Question: Is there any Regex to Read the '<td>' contents from the following 'Table', note that there are many similar 'tables' so i want only to read the following 'table' contents.
I want to READ data from 3,4,5 'TD' from all '<TR>'
'''
$match = preg_replace('~<td width="80" bgcolor="#F3F3E4" align="left">&nbsp;<a onmouseout="ChangeImage(AE1,1)" onmouseover="ChangeImage(AE1,0)" href="/charts/livegold.html">GOLD</a></td>#[a-z0-9]{6}~i','',$match[3]);
echo '<table><tr>' . $match . '</tr></table>';
'''
'''
<table width="540" cellspacing="1" cellpadding="0" border="0" align="center">
<tbody><tr>
<td width="16" bgcolor="#000000" align="center">&nbsp;</td>
<td width="80" bgcolor="#000000" align="center"><font size="1" face="Arial, Helvetica, sans-serif" color="#FFFFFF">www.kitco.com</font></td>
<td width="369" bgcolor="#000000" align="center" colspan="5"><p class="white">The World Spot Price - Asia/Europe/NY markets</p></td>
<td width="73" bgcolor="#000000" align="right"><a href="/market/lights.html"><img width="39" vspace="0" hspace="0" height="17" border="0" alt="light" src="/images/lightgreen.gif"></a></td>
</tr>
<tr>
<td width="16" bgcolor="#000000" align="center">&nbsp;</td>
<td width="522" bgcolor="#F3F3E4" align="center" colspan="7"><font size="2" face="Verdana, Arial, Helvetica, sans-serif"><b><font color="GREEN">MARKET IS OPEN</font><br>(Will close in 17 hrs. 41 mins.)<!-- 1486.00--></b></font></td>
</tr>
<tr bgcolor="#F3F3E4">
<td width="16" bgcolor="#000000" align="center">&nbsp;</td>
<td width="80" bgcolor="#CCCC99" align="center">Metals</td>
<td width="80" bgcolor="#CCCC99" align="center">Date</td>
<td width="80" bgcolor="#CCCC99" align="center">Time (EST)</td>
<td width="68" bgcolor="#CCCC99" align="center">Bid</td>
<td width="68" bgcolor="#CCCC99" align="center">Ask</td>
<td width="146" bgcolor="#CCCC99" align="center" colspan="2">Change from NY Close</td>
</tr>
<tr bgcolor="#F3F3E4">
<td width="16" bgcolor="#000000" align="center"><a onmouseout="ChangeImage('AE1','1')" onmouseover="ChangeImage('AE1','0')" href="/charts/livegold.html"><img width="16" vspace="0" hspace="0" height="13" border="0" alt="Gold Charts" name="AE1" src="http://www.kitco.com/images/graph_down.gif"></a></td>
<td width="80" bgcolor="#F3F3E4" align="left">&nbsp;<a onmouseout="ChangeImage('AE1','1')" onmouseover="ChangeImage('AE1','0')" href="/charts/livegold.html">GOLD</a></td>
<td width="80" align="center">06/04/2013</td>
<td width="80" align="center">23:34</td>
<td width="68" align="center">1405.50</td>
<td width="68" align="center">1406.50</td>
<td width="73" align="center"><p class="spotgreen">+5.50</p></td>
<td width="73" align="center"><p class="spotgreen">+0.39%</p></td>
</tr>
<tr bgcolor="#F3F3E4">
<td width="16" bgcolor="#000000" align="center"><a onmouseout="ChangeImage('AE2','1')" onmouseover="ChangeImage('AE2','0')" href="/charts/livesilver.html"><img width="16" vspace="0" hspace="0" height="13" border="0" alt="Silver Charts" name="AE2" src="http://www.kitco.com/images/graph_down.gif"></a></td>
<td width="80" align="left">&nbsp;<a onmouseout="ChangeImage('AE2','1')" onmouseover="ChangeImage('AE2','0')" href="/charts/livesilver.html">SILVER</a></td>
<td width="80" align="center">06/04/2013</td>
<td width="80" align="center">23:34</td>
<td width="68" align="center">22.59</td>
<td width="68" align="center">22.69</td>
<td width="73" align="center"><p class="spotgreen">+0.05</p></td>
<td width="73" align="center"><p class="spotgreen">+0.20%</p></td>
</tr>
<tr bgcolor="#F3F3E4">
<td width="16" bgcolor="#000000" align="center"><a onmouseout="ChangeImage('AE3','1')" onmouseover="ChangeImage('AE3','0')" href="/charts/liveplatinum.html"><img width="16" vspace="0" hspace="0" height="13" border="0" alt="Platinum Charts" name="AE3" src="http://www.kitco.com/images/graph_down.gif"></a></td>
<td width="80" align="left"><p>&nbsp;<a onmouseout="ChangeImage('AE3','1')" onmouseover="ChangeImage('AE3','0')" href="/charts/liveplatinum.html">PLATINUM</a></p></td>
<td width="80" align="center">06/04/2013</td>
<td width="80" align="center">23:34</td>
<td width="68" align="center">1501.00</td>
<td width="68" align="center">1509.00</td>
<td width="73" align="center"><p class="spotgreen">+9.00</p></td>
<td width="73" align="center"><p class="spotgreen">+0.60%</p></td>
</tr>
<tr bgcolor="#F3F3E4">
<td width="16" bgcolor="#000000" align="center"><a onmouseout="ChangeImage('AE4','1')" onmouseover="ChangeImage('AE4','0')" href="/charts/livepalladium.html"><img width="16" vspace="0" hspace="0" height="13" border="0" alt="Palladium Charts" name="AE4" src="http://www.kitco.com/images/graph_down.gif"></a></td>
<td width="80" align="left">&nbsp;<a onmouseout="ChangeImage('AE4','1')" onmouseover="ChangeImage('AE4','0')" href="/charts/livepalladium.html">PALLADIUM</a></td>
<td width="80" align="center">06/04/2013</td>
<td width="80" align="center">23:25</td>
<td width="68" align="center">755.00</td>
<td width="68" align="center">761.00</td>
<td width="73" align="center"><p class="spotgreen">+6.00</p></td>
<td width="73" align="center"><p class="spotgreen">+0.80%</p></td>
</tr>
</tbody></table>
'''
Here is the data i want to Extract

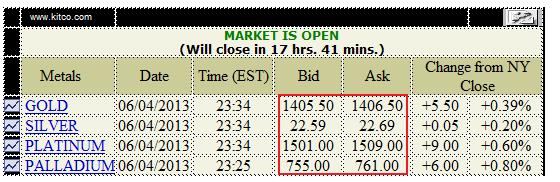
Answer: ok here is the solution with Regex:
'''
$patt = "/<td[^>]*width=['"]68['"][^>]*>([0-9\.]+)<\/td>\s*<td[^>]*width=['"]68['"][^>]*>([0-9\.]+)<\/td>/i";
if(preg_match_all($patt, $html, $matches))
{
//print all records
//print_r($matches);
for($i=0; $i<count($matches[1]); $i++)
{
echo "Bid: ".$matches[1][$i].", Ask: ".$matches[2][$i]."
";
}
}
'''